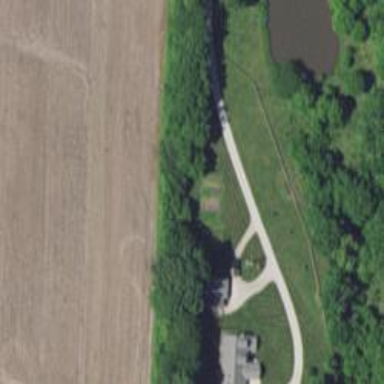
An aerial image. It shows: Driveway.